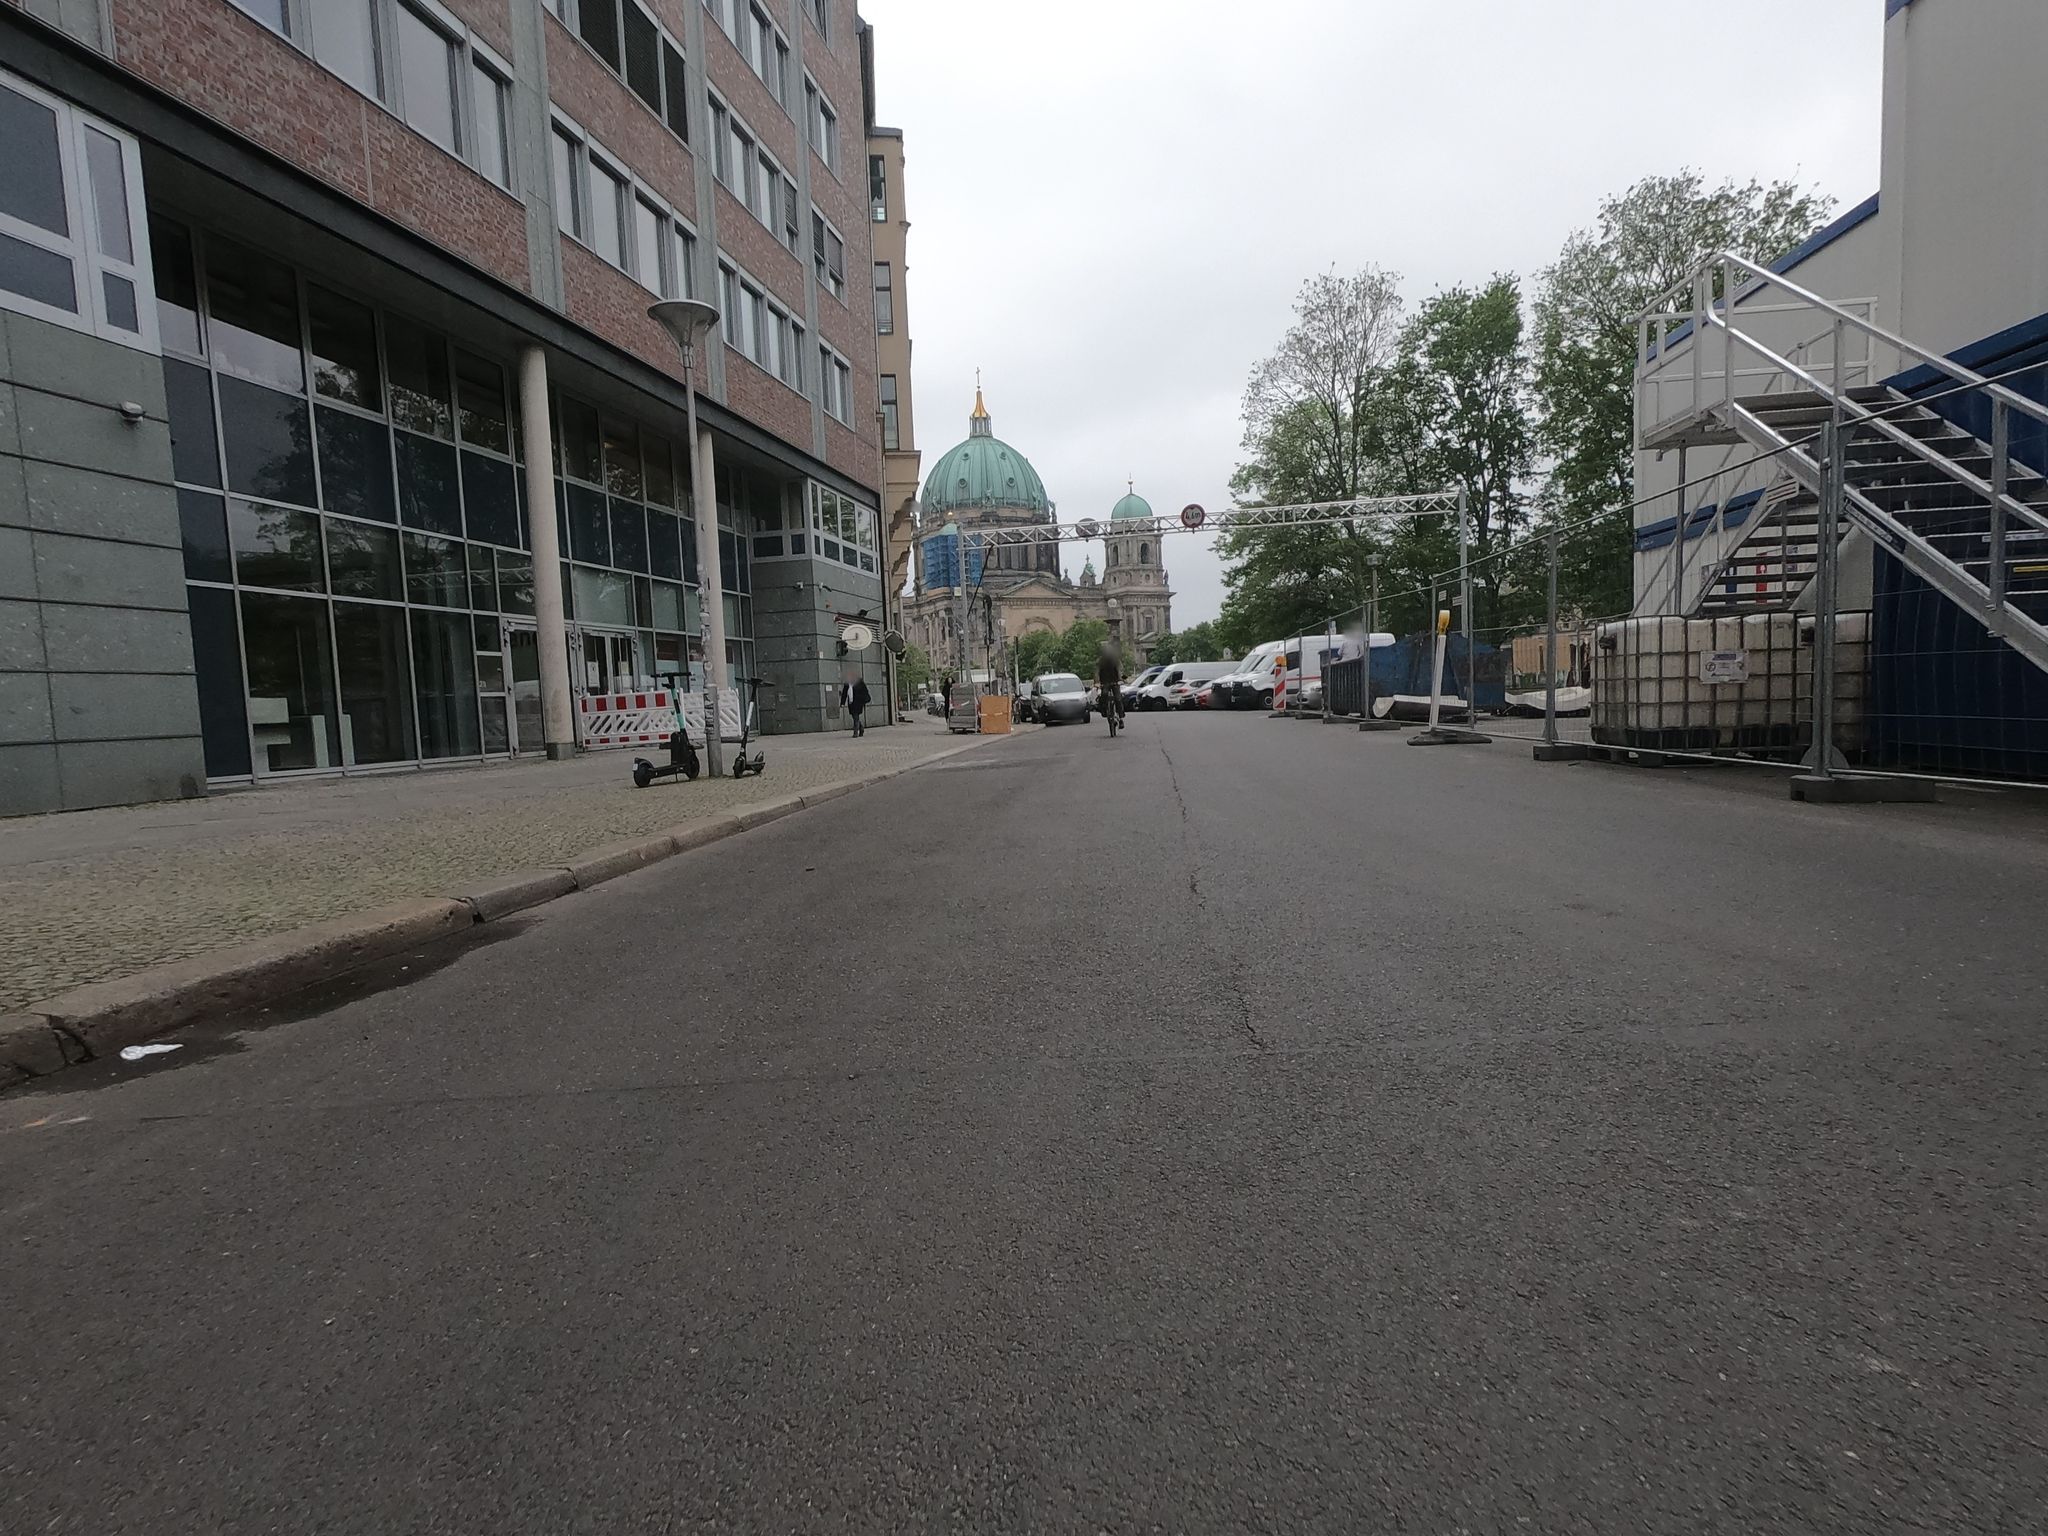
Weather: clear
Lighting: day
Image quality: good
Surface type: walking surface
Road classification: tertiary
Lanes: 1
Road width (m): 12.2
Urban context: urban centre
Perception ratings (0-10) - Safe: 3.76, Lively: 6.52, Beautiful: 5.54, Boring: 6.36, Depressing: 7.23, Wealthy: 2.84